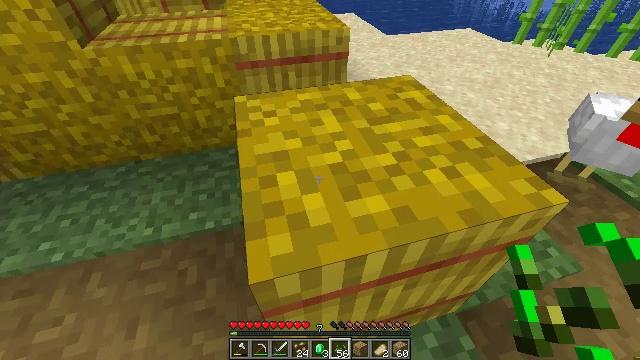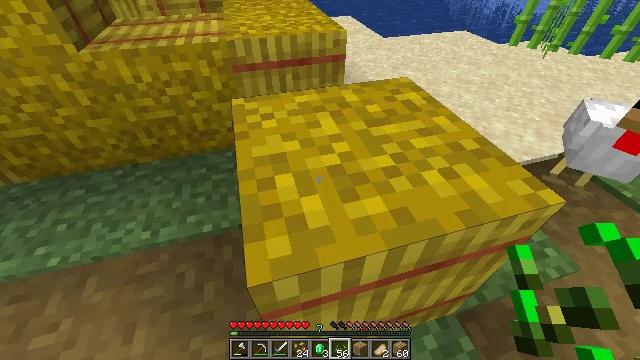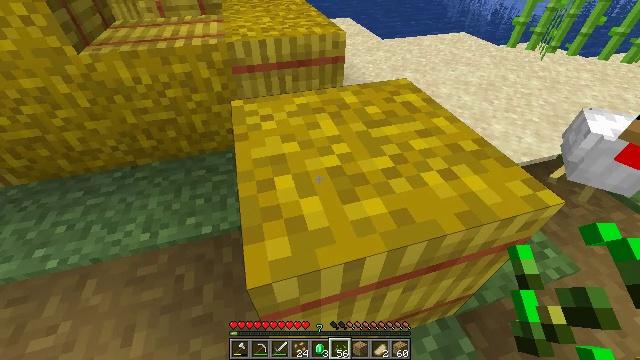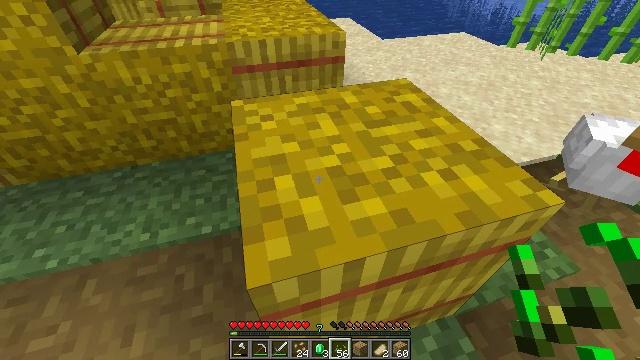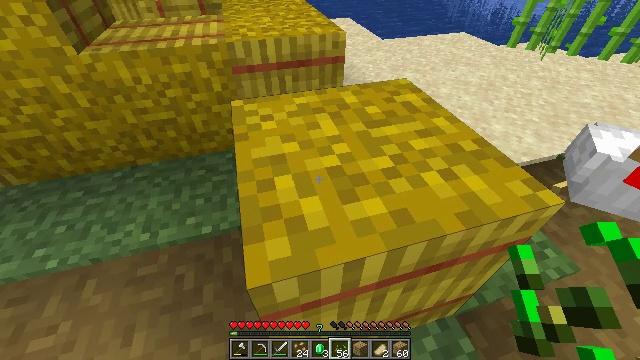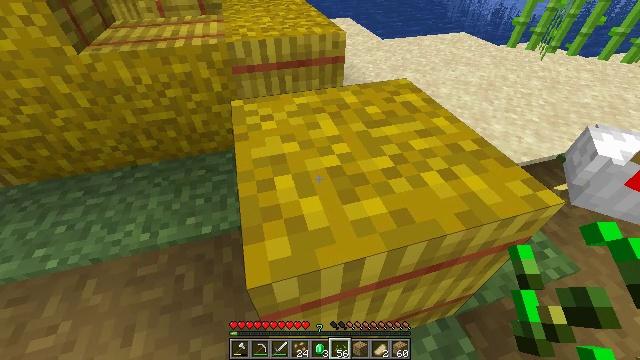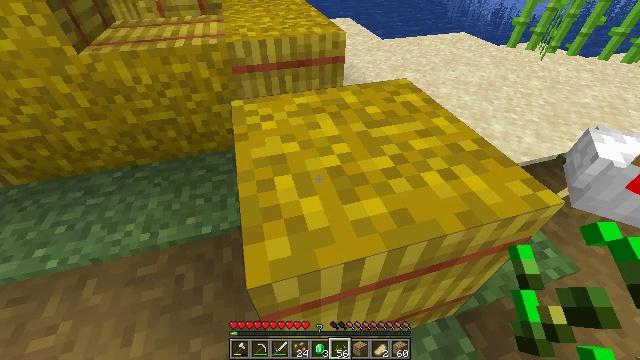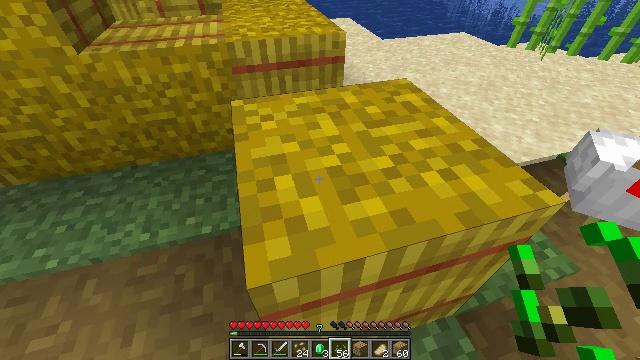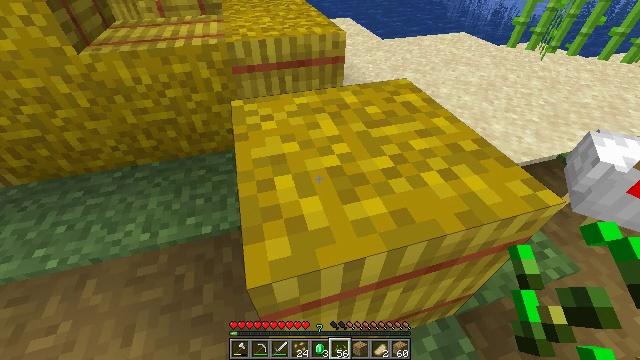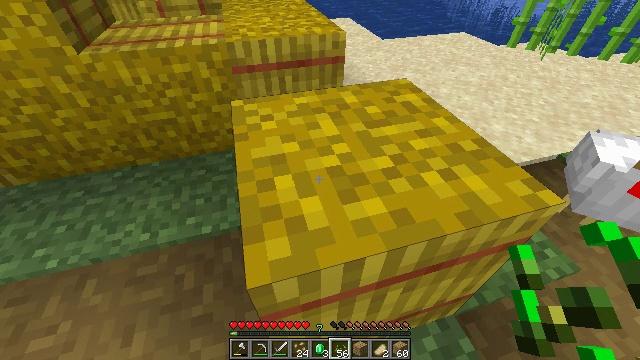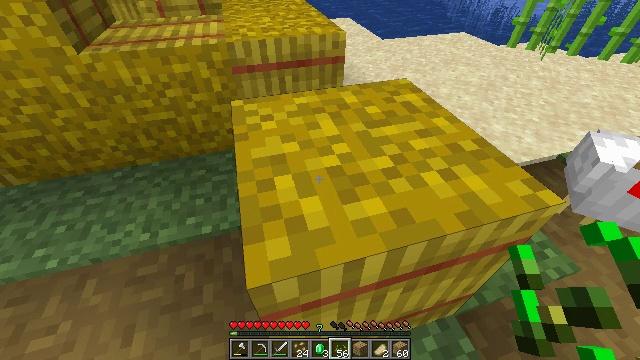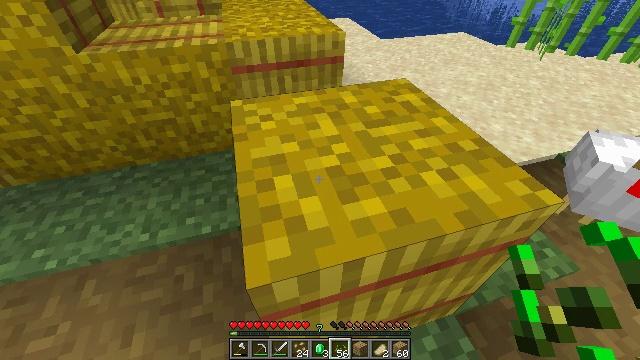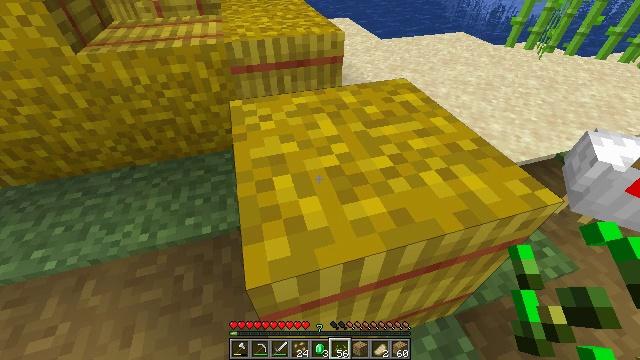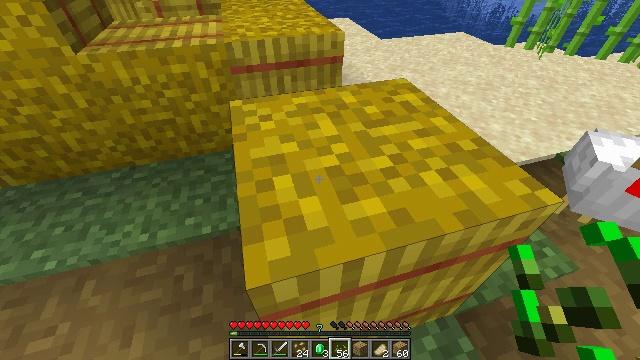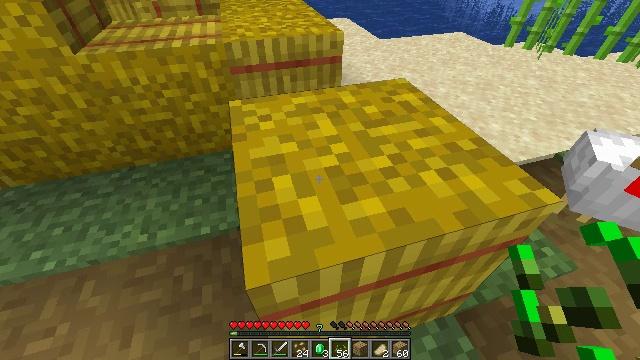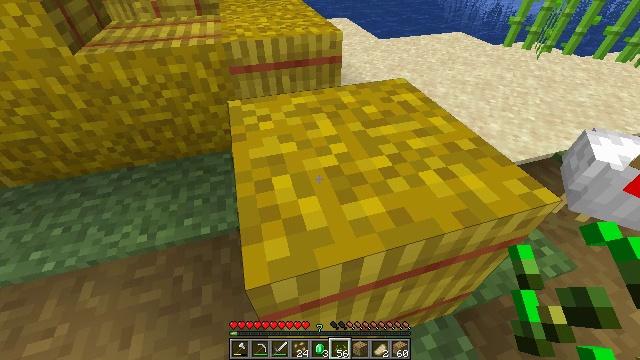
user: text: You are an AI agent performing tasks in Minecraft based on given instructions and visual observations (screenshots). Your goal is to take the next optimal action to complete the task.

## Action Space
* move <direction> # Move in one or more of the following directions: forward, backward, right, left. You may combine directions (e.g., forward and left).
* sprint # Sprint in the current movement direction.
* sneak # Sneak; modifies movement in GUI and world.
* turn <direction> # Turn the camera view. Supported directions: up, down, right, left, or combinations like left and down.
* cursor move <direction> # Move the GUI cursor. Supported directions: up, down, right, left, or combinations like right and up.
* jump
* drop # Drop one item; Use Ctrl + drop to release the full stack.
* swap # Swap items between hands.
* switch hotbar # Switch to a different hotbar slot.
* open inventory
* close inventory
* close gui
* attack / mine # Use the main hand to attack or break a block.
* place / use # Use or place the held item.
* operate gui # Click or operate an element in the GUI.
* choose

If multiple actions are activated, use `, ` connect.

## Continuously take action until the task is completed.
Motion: motion action
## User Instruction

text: Harvest hay blocks from the village.
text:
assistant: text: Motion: no_op
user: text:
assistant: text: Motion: no_op
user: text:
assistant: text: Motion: no_op
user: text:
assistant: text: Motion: no_op
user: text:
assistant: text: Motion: no_op
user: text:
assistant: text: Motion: no_op
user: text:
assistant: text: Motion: no_op
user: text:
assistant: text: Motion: no_op
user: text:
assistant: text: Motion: no_op
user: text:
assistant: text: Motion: no_op
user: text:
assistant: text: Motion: no_op
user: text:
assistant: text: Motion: no_op
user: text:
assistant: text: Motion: no_op
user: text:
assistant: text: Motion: no_op
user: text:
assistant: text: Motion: no_op
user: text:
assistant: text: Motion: no_op
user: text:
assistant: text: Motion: turn right
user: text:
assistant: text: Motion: no_op
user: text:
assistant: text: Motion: no_op
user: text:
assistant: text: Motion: no_op
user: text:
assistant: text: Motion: no_op
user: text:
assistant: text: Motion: no_op
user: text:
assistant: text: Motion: no_op
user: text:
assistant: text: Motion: no_op
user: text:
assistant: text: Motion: no_op
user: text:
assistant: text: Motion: no_op
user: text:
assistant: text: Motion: no_op
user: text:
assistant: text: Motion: no_op
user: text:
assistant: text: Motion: no_op
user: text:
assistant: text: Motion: no_op